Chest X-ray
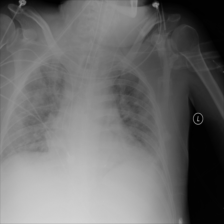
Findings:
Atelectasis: negative
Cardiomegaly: negative
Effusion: negative
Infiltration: negative
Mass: positive
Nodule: negative
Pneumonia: negative
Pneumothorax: negative
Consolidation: negative
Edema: negative
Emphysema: negative
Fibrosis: negative
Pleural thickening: negative
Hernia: negative